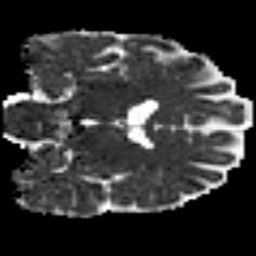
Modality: MD
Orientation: coronal
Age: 25
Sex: male
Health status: healthy
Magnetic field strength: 3 T
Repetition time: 8.4 s
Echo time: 0.0926 s